Field crop: tomato
Growth stage: 1
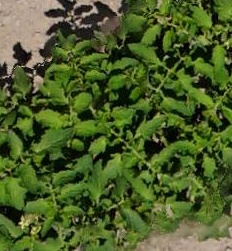
Species: tomato